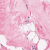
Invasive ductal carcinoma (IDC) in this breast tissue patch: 0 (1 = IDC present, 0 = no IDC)